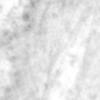
Label: no_change